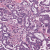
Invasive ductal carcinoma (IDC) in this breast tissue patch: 1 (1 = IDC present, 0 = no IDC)